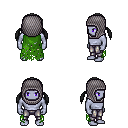
a pixel art fantasy rpg character, male body template, dark elf, purple skin, green tattered cape, metal pants, gray twin-tailed hairstyle, chain hood, four views (front, back, left, right), 2x2 character sprite sheet, small pixel art, hard edges, no anti-aliasing